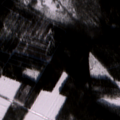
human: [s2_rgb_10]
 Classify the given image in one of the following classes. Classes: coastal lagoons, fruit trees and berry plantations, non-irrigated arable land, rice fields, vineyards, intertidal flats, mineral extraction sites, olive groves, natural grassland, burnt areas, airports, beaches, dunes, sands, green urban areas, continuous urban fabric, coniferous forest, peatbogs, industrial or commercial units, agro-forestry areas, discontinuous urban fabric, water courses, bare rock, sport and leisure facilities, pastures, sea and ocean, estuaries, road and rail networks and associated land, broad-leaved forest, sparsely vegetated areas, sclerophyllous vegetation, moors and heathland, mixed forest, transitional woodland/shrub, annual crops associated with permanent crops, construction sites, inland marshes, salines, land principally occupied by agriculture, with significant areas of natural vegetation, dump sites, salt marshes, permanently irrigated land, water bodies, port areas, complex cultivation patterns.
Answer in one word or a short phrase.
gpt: non-irrigated arable land, coniferous forest, mixed forest